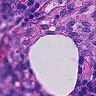
Metastatic tissue present: no